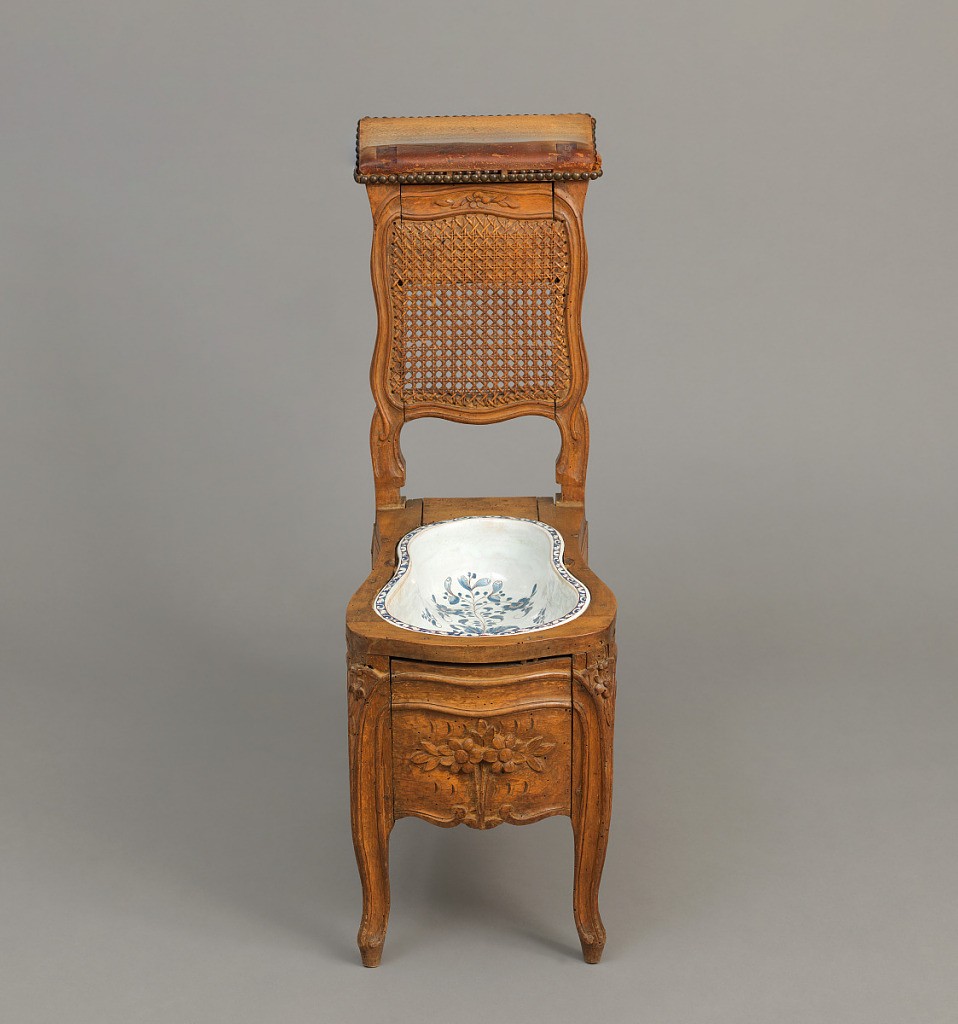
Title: Commode Chair
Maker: Noël J Baudin, French, 1719 - 1784
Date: ca. 1750
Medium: fruitwood, cane, leather, tin-glazed earthenware
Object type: chair
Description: a) Carved fruitwood bidet with caned back, four cabriole legs, back ones having rocaille ornament at foot, front ones with small scrolls at foot; leather covered hinged lid at top of back support concealing three compartments. b) hinged, double caned seat concealing (c) removable faience bowl with blue floral sprays and border on blue-white glaze.